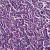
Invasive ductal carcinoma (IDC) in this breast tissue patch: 1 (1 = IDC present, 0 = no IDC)